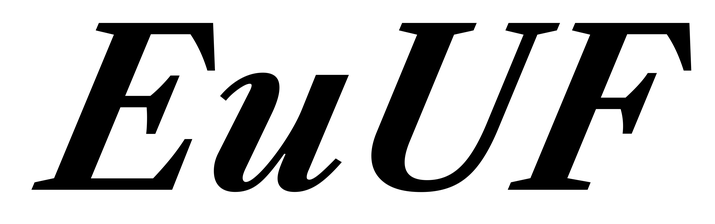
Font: LibreCaslonText-Italic_Bold_Italic